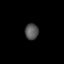
Tissue: prostate
Cell type: T cells
Senescence score: 0.285
Nuclear area (px): 212
Mean DAPI intensity: 85.283